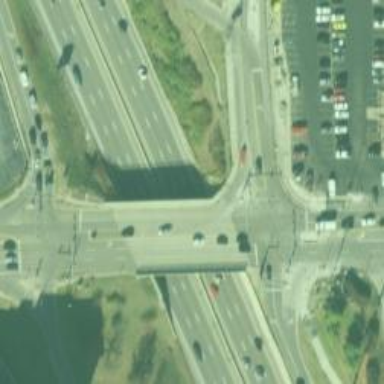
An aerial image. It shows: Secondary link road crossing over bridge.